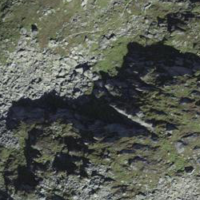
EUNIS habitat code: 31
Species observed at this site:
Vanessa cardui